Question: I want to set each element in the first row of my table to have a left border of a certain color and a right border of a certain color. Unfortunately, it looks like the borders of adjacent table cells are overlapping and I only get the left border color showing. The left border is supposed to be light gray and the right side dark gray.

Here is my HTML generating the table. (HTML is generated in cherrypy)
'''
<th id="tbl_head" colspan='4'>%s</th>
<tr>
<td id="colhead">Track</td>
<td id="colhead">Artist</td>
<td id="colhead_time">Time</td>
<td id="colhead">Album</td>
</tr>
'''
Here is my CSS:
'''
table {
font-family: verdana,arial,sans-serif;
font-size:11px;
margin-left: auto;
margin-right: auto;
border-width: 1px;
border-collapse: collapse;
}
td {
padding: 3px;
}
#colhead {
font-weight: bold;
text-align: left;
background-color: #989898;
color: #000000;
border-left-color: #aeaeae;
border-left-style: solid;
border-left-width: 2px;
border-right-color: #6c6c6c;
border-right-style: solid;
border-right-width: 1px;
}
#colhead_time {
font-weight: bold;
text-align: right;
background-color: #989898;
color: #000000;
border-left-color: #aeaeae;
border-left-style: solid;
border-left-width: 2px;
border-right-color: #6c6c6c;
border-right-style: solid;
border-right-width: 1px;
}
'''
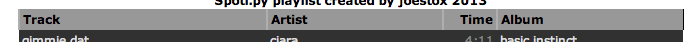
Answer: Use the below properties on your 'table' CSS.
'''
border-collapse: separate;
border-spacing: 0px;
'''
'''
table {
font-family: verdana, arial, sans-serif;
font-size: 11px;
margin-left: auto;
margin-right: auto;
border-width: 1px;
border-collapse: separate;
border-spacing: 0px;
}
td {
padding: 3px;
}
#colhead {
font-weight: bold;
text-align: left;
background-color: #989898;
color: #000000;
border-left-color: red;
border-left-style: solid;
border-left-width: 2px;
border-right-color: blue;
border-right-style: solid;
border-right-width: 1px;
}
#colhead_time {
font-weight: bold;
text-align: right;
background-color: #989898;
color: #000000;
border-left-color: red;
border-left-style: solid;
border-left-width: 2px;
border-right-color: blue;
border-right-style: solid;
border-right-width: 1px;
}
'''
'''
<table>
<th id="tbl_head" colspan='4'>%s</th>
<tr>
<td id="colhead">Track</td>
<td id="colhead">Artist</td>
<td id="colhead_time">Time</td>
<td id="colhead">Album</td>
</tr>
</table>
'''
<URL>